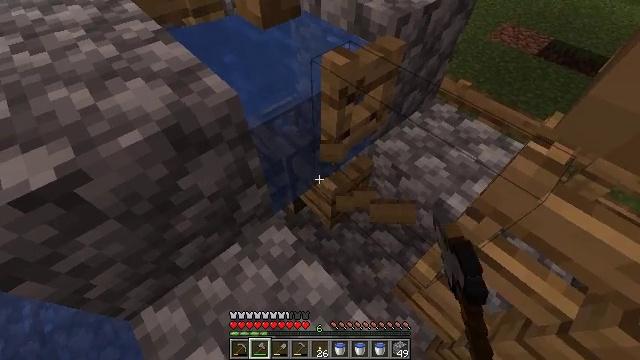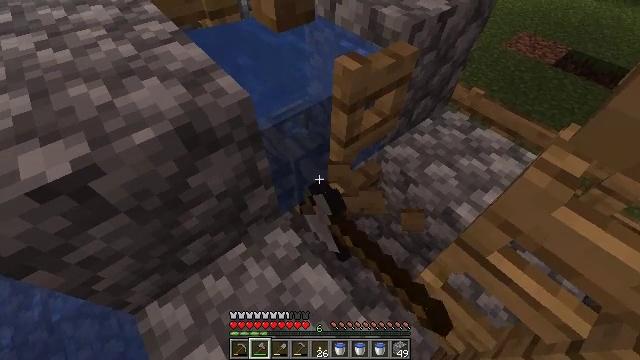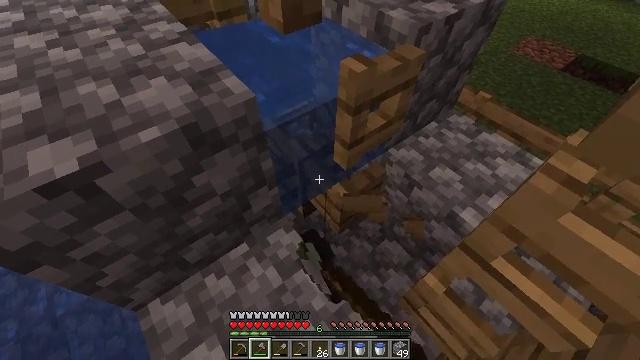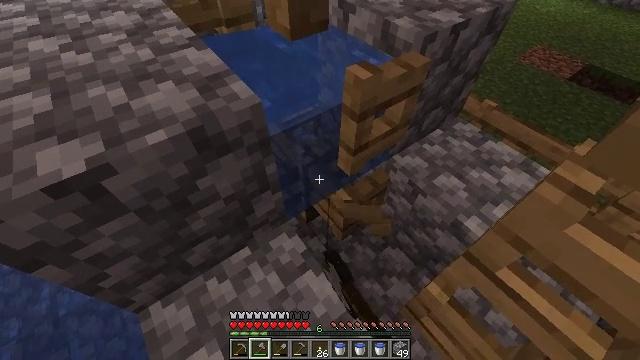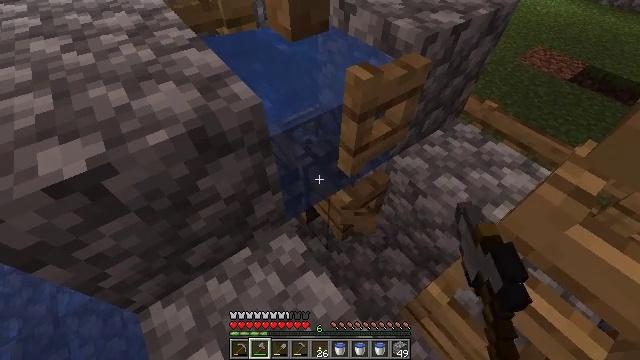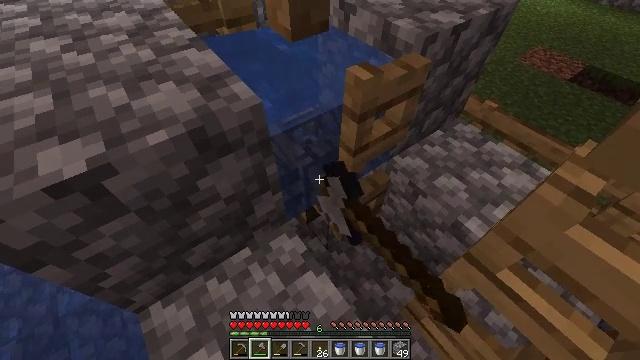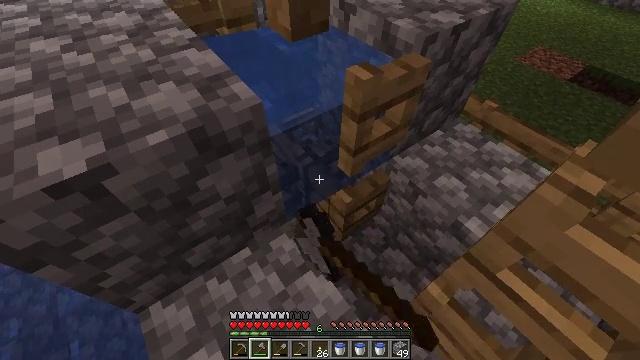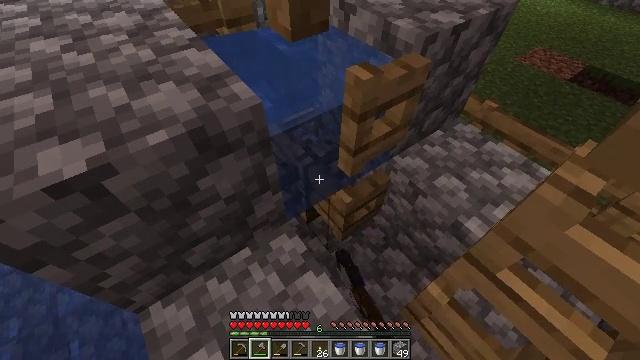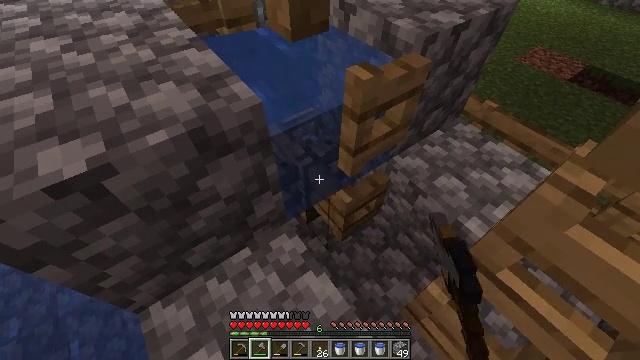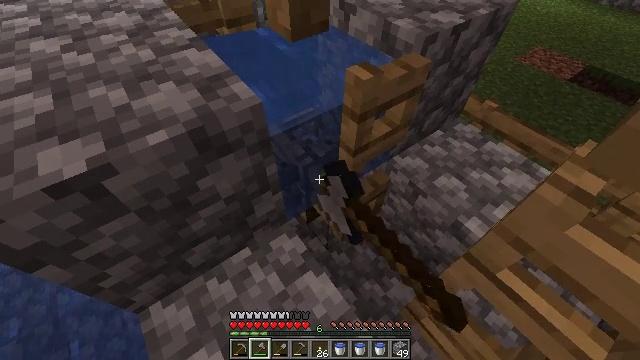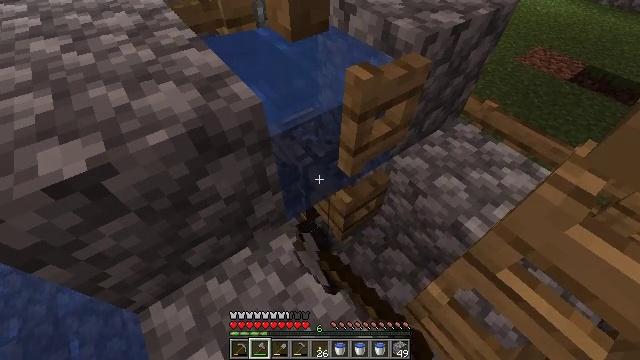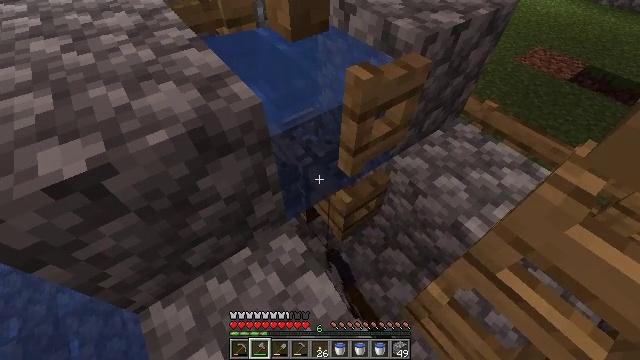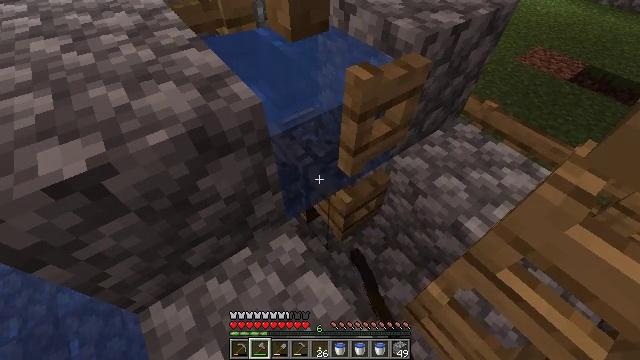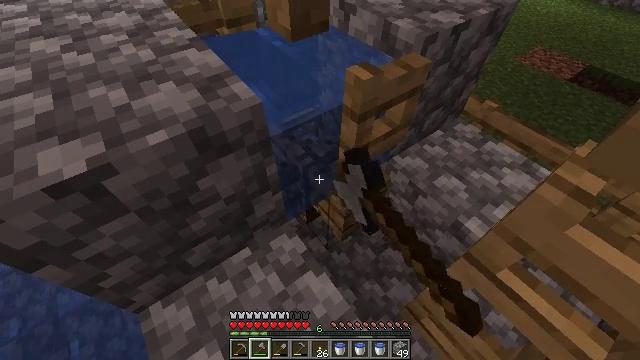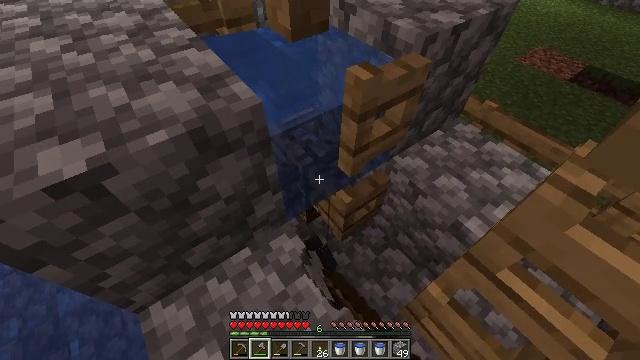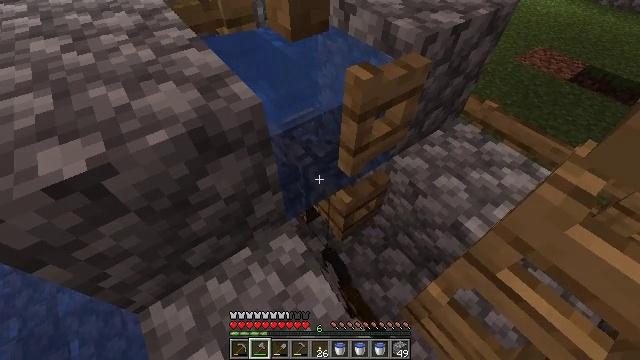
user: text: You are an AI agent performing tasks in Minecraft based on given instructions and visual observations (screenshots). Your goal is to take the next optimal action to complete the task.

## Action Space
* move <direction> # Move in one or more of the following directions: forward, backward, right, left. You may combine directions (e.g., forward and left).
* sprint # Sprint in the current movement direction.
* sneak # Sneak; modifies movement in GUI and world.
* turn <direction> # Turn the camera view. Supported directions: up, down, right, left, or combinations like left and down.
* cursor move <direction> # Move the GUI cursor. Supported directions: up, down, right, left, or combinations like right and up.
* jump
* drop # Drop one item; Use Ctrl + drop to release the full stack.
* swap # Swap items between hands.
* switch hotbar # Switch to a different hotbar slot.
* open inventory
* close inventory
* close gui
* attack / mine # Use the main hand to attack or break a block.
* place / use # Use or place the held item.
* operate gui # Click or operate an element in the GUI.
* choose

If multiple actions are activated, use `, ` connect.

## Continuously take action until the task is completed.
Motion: motion action
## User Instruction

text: Mine the oak fence from the structure.
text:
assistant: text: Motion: turn left, attack / mine
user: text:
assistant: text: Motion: turn left, attack / mine
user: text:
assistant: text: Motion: turn left and up, attack / mine
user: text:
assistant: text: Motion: attack / mine
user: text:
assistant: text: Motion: attack / mine
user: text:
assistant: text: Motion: attack / mine
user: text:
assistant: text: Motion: attack / mine
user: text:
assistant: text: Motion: attack / mine
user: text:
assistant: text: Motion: attack / mine
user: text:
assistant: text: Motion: attack / mine
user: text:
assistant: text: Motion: attack / mine
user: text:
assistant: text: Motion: attack / mine
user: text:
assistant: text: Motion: attack / mine
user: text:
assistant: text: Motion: attack / mine
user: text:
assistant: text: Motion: attack / mine
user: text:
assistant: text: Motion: attack / mine
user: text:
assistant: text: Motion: attack / mine
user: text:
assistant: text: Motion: attack / mine
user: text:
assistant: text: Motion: attack / mine
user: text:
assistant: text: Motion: attack / mine
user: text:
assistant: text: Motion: attack / mine
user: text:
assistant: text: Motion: attack / mine
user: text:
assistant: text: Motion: attack / mine
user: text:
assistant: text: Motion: no_op
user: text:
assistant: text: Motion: no_op
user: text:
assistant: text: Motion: no_op
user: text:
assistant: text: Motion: turn right and up
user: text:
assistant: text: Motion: turn right and up
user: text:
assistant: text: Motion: turn right and up
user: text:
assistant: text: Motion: turn right and up